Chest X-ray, AP view. Patient: 65 years old, sex M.
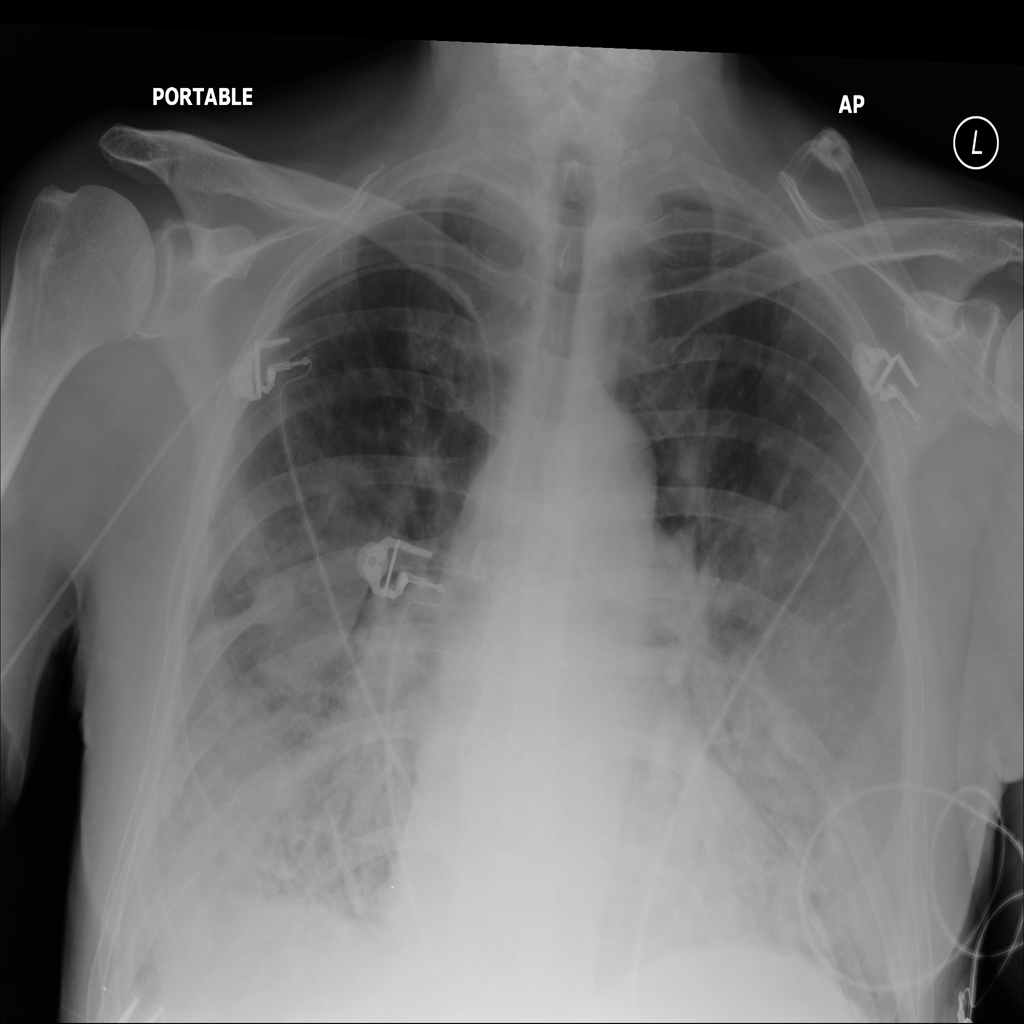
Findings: No Finding